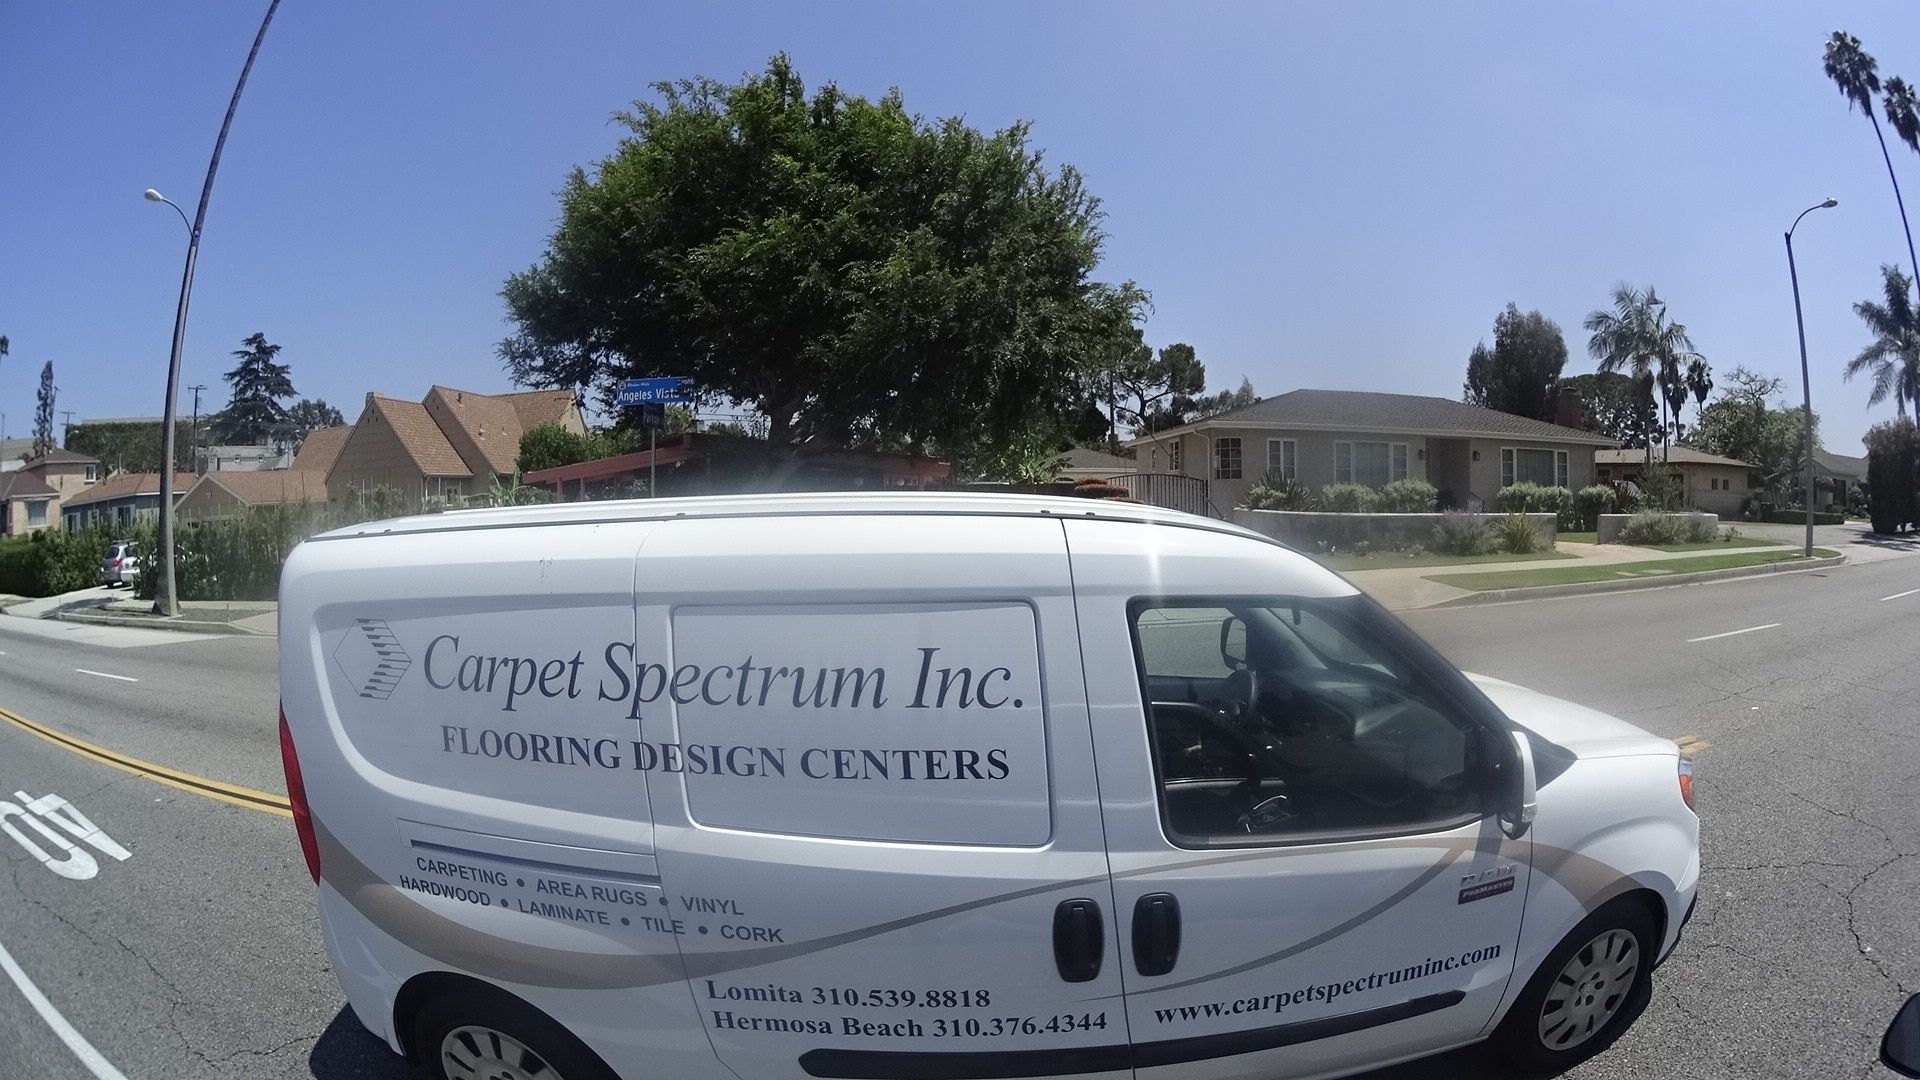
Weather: clear
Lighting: day
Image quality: good
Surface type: cycling surface
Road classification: tertiary
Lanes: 4
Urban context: urban centre
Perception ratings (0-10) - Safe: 5.91, Lively: 6.1, Beautiful: 6.29, Boring: 8.08, Depressing: 5.29, Wealthy: 8.69